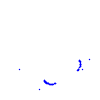
Particle: kaon